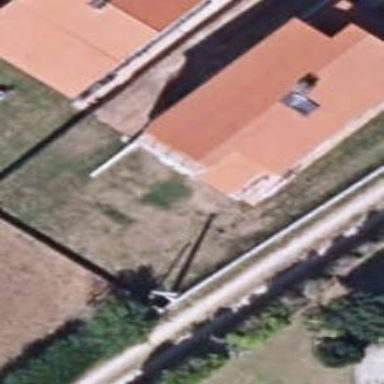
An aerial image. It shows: Simple house.